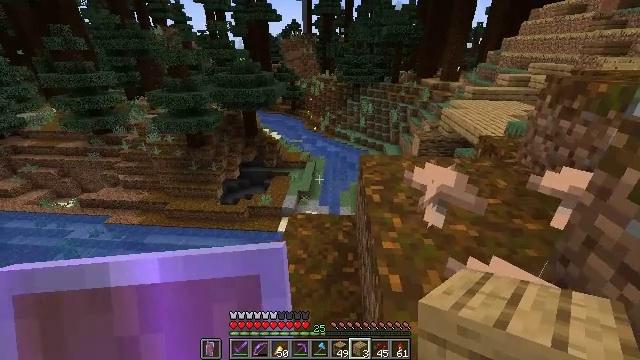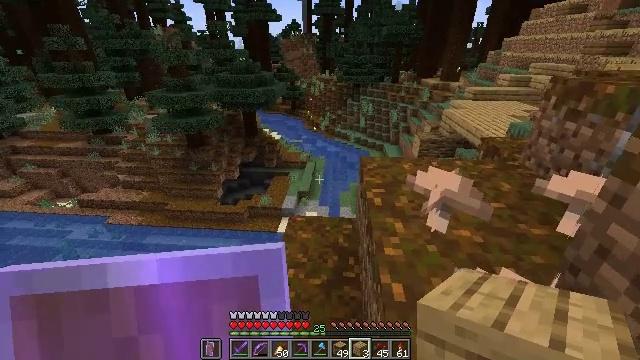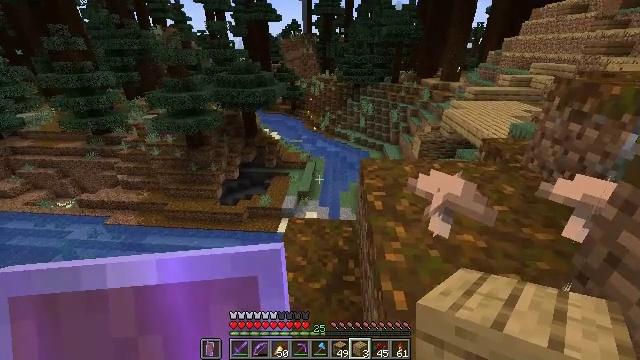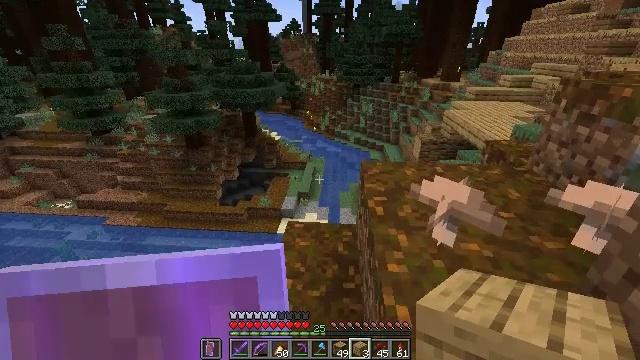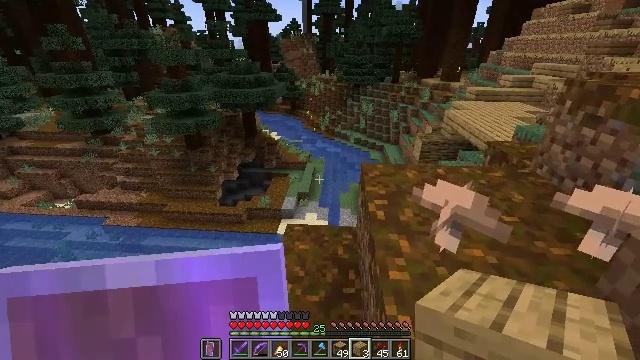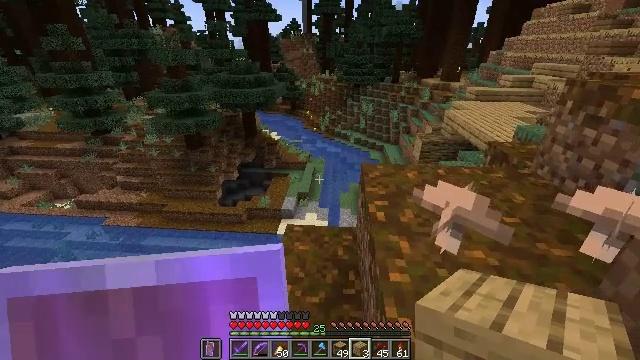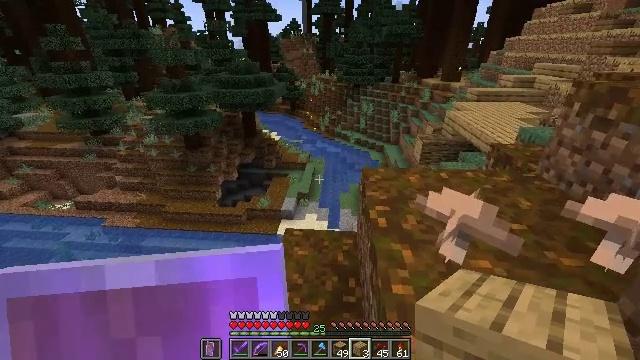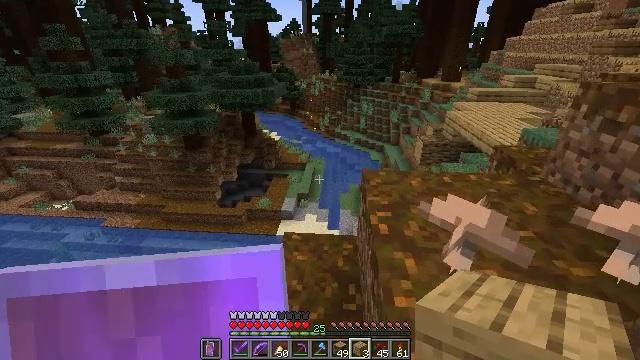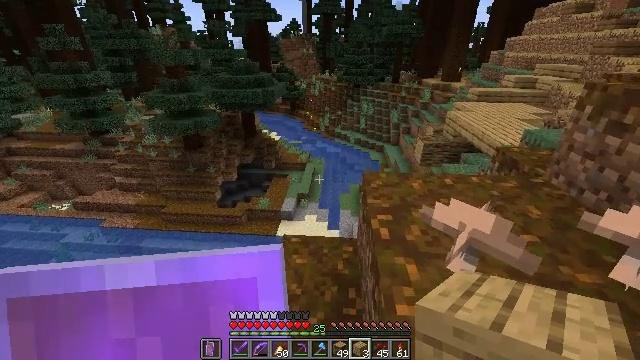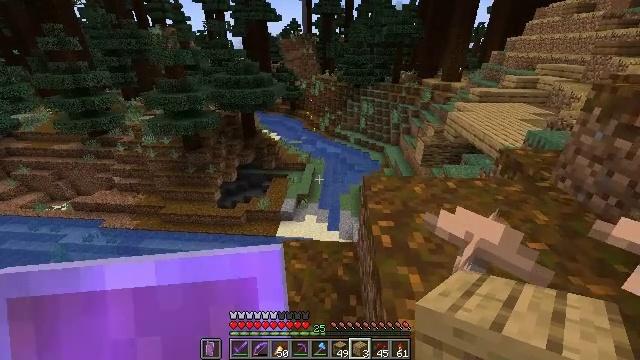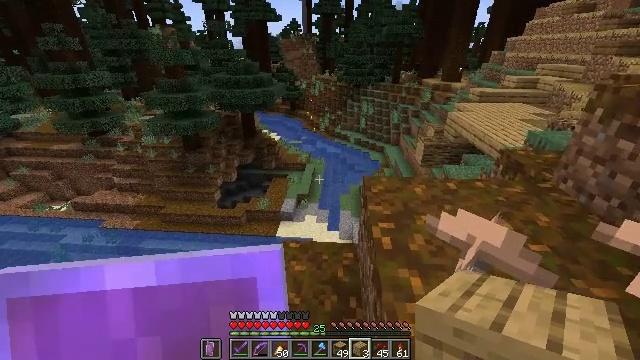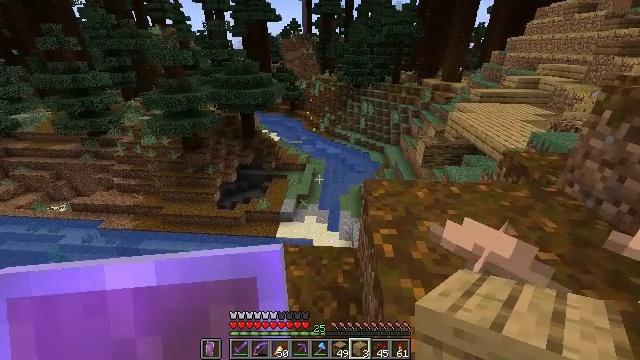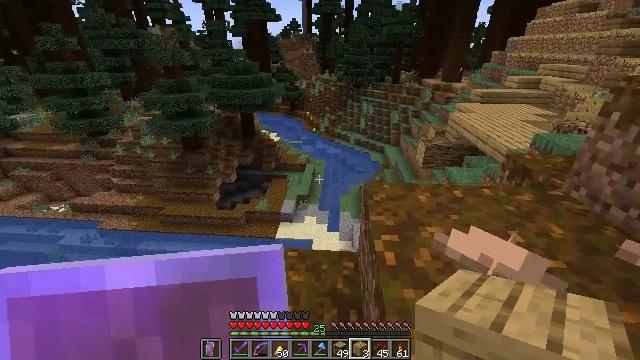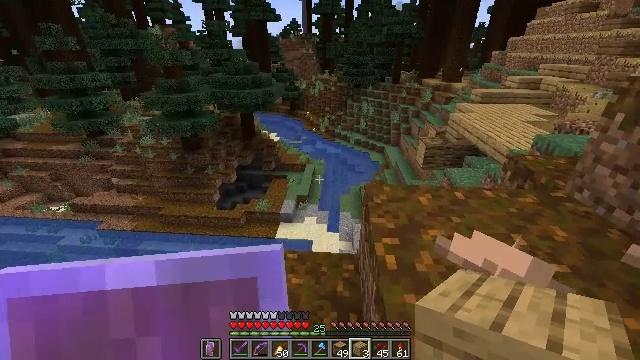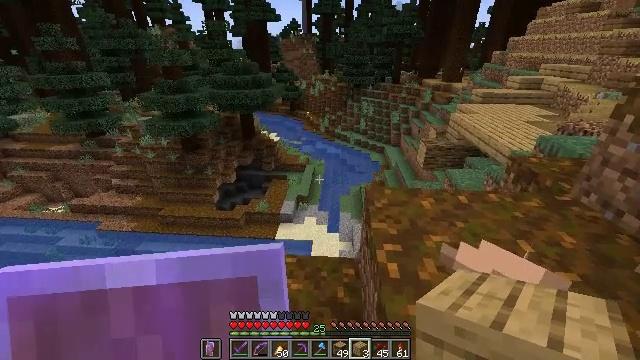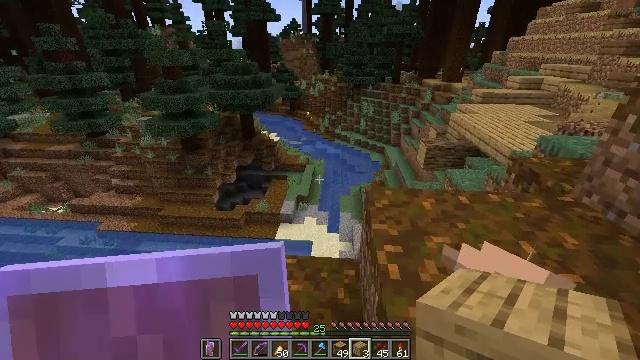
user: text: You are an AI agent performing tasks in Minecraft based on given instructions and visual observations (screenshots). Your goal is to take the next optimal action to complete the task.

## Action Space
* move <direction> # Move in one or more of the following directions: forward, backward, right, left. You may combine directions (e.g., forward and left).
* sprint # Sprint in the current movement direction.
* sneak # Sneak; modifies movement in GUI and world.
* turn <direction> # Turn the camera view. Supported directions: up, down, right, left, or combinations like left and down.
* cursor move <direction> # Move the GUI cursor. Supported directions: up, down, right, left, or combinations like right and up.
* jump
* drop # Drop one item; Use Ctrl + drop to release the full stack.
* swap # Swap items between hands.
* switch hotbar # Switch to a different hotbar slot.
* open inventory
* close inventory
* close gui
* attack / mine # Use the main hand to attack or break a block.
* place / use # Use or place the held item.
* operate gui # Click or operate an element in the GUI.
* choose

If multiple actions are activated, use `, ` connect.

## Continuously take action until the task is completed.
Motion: motion action
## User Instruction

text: Break the oak slab to get it back.
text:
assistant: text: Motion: move forward, sneak
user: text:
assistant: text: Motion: move forward, sneak
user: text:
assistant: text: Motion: move forward, sneak
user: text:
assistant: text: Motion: move forward, sneak
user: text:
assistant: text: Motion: move forward, sneak
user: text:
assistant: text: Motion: move forward, sneak
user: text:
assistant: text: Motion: move forward, sneak
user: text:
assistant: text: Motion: move forward, sneak
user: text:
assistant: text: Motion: move forward, sneak
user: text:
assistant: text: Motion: move forward, sneak
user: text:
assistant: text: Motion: move forward, sneak
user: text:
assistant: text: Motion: move forward, sneak
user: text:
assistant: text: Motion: move forward, sneak
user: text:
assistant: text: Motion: sneak
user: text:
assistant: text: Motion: sneak
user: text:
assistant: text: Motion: sneak
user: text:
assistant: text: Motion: move left, sneak
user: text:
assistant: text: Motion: move left, sneak
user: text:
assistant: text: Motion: move left, sneak
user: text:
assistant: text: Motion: move left, sneak
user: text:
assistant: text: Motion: move left, sneak, turn right
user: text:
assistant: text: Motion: move left, sneak, turn right and down
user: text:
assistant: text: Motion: move left, sneak, turn right
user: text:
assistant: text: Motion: move left, sneak, turn right
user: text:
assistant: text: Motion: move left, sneak
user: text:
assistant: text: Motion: move left, sneak
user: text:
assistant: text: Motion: move left, sneak
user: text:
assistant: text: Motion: move left, sneak
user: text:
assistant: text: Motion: move left, sneak
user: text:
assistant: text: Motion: move left, sneak